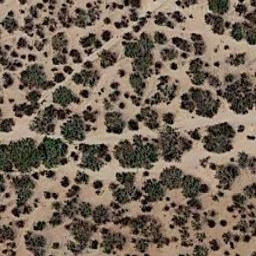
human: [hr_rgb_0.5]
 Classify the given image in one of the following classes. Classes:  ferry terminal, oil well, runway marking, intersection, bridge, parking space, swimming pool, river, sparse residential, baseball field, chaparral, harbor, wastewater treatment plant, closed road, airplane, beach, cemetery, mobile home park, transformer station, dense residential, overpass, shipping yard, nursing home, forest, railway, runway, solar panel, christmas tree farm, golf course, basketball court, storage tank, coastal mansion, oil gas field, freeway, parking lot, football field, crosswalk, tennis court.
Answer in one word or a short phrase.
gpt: chaparral